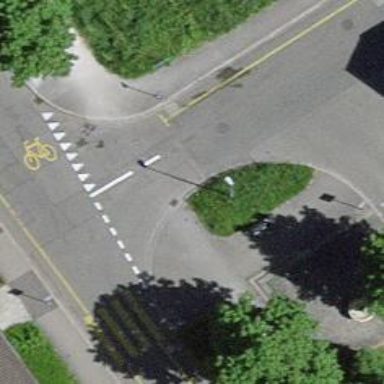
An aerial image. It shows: Residential road with opposite cycleway.